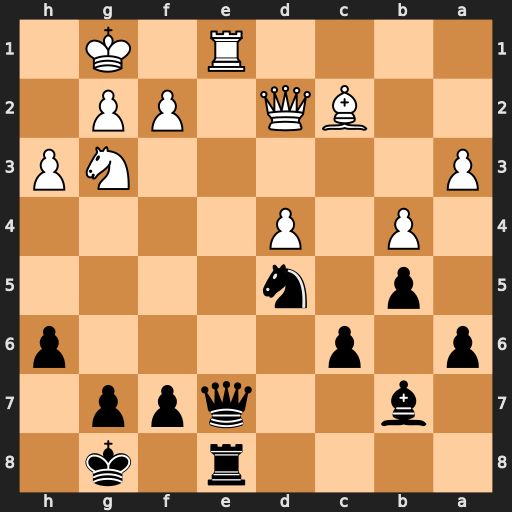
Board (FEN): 4r1k1/1b2qpp1/p1p4p/1p1n4/1P1P4/P5NP/2BQ1PP1/4R1K1
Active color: b
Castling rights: -
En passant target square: -
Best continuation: Qxe1+ Qxe1 Rxe1+